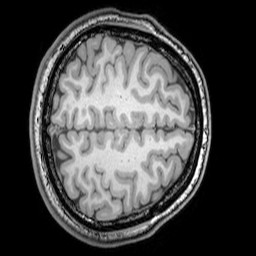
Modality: T1w
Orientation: axial
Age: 23
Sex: male
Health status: healthy
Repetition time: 0.081 s
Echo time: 0.037 s